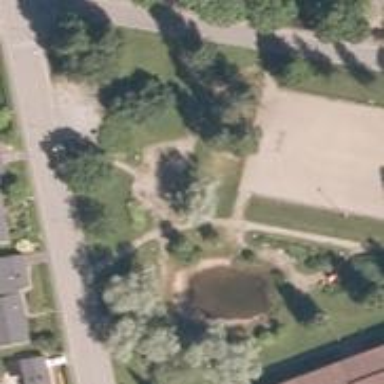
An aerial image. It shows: Fitness station in leisure land area.